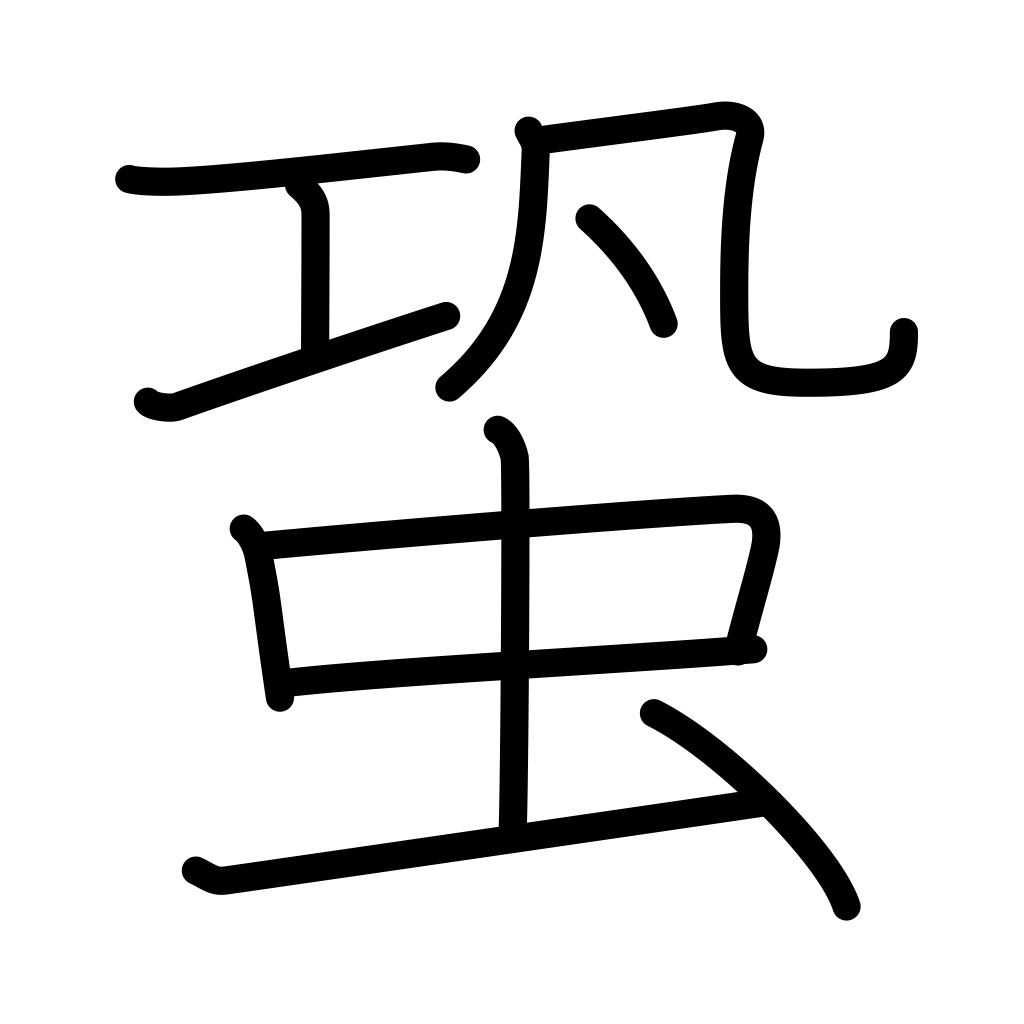
Meaning: cricket